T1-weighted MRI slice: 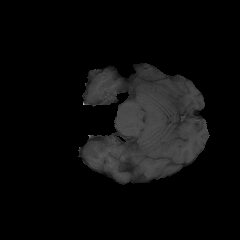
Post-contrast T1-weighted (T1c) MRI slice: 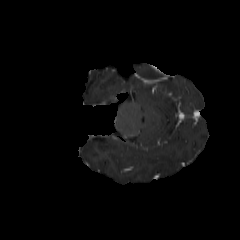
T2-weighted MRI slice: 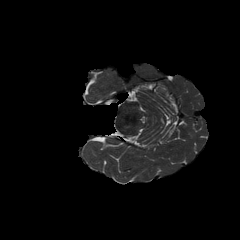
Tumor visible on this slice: no